Question: As it can be seen from the screenshot I attached fa icon in input-group-addon is not working. Any suggestions how it can be fixed?
'''
<link href="https://stackpath.bootstrapcdn.com/bootstrap/4.0.0/css/bootstrap.min.css" rel="stylesheet" />
<link href="https://cdnjs.cloudflare.com/ajax/libs/font-awesome/4.7.0/css/font-awesome.css" rel="stylesheet" />
<form>
<div class="form-group">
<div class="input-group input-group-lg">
<span class="input-group-addon"><i class="fa fa-user"></i></span>
<input type="text" class="form-control" placeholder="Name">
</div>
</div>
<div class="form-group">
<div class="input-group input-group-lg">
<span class="input-group-addon"><i class="fa fa-envelope"></i></span>
<input type="email" class="form-control" placeholder="Email">
</div>
</div>
<div class="form-group">
<div class="input-group input-group-lg">
<span class="input-group-addon"><i class="fa fa-pencil"></i></span>
<textarea class="form-control" placeholder="Message" rows="5"></textarea>
</div>
</div>
<input type="submit" value="Submit" class="btn btn-primary btn-block btn-lg">
</form>
'''

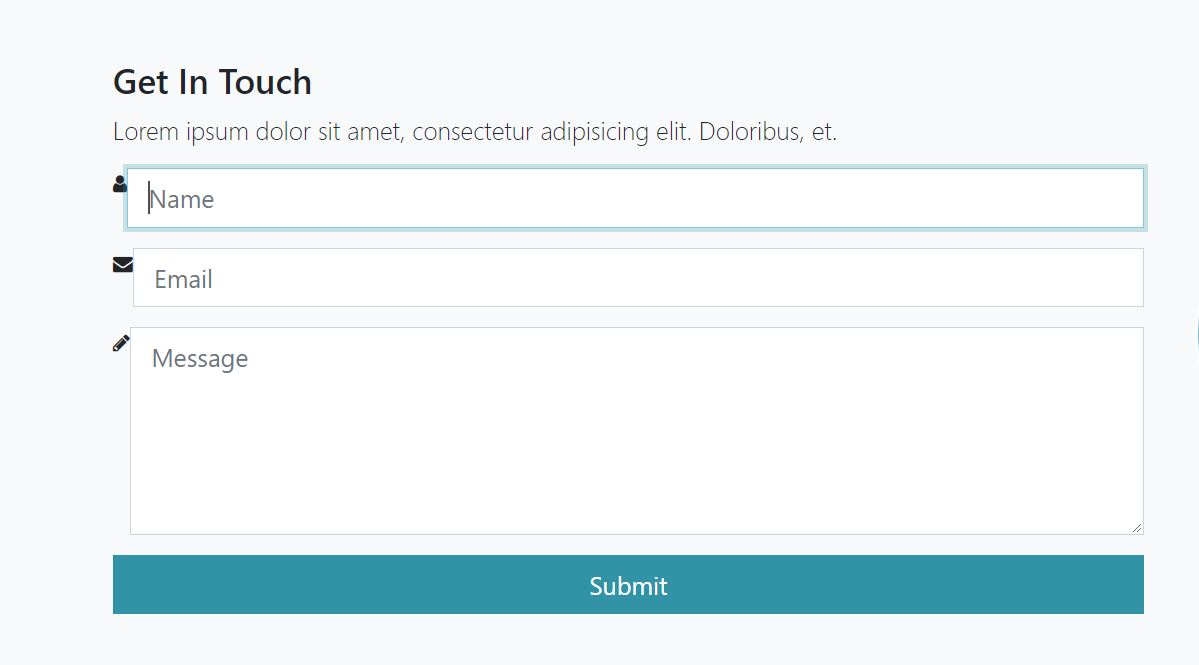
Answer: The classes have changed in the latest 4.0.0...
<URL>
'''
<link href="https://stackpath.bootstrapcdn.com/bootstrap/4.0.0/css/bootstrap.min.css" rel="stylesheet" />
<link href="https://cdnjs.cloudflare.com/ajax/libs/font-awesome/4.7.0/css/font-awesome.css" rel="stylesheet" />
<form>
<div class="form-group">
<div class="input-group input-group-lg">
<div class="input-group-prepend"><i class="input-group-text fa fa-user"></i></div>
<input type="text" class="form-control" placeholder="Name">
</div>
</div>
<div class="form-group">
<div class="input-group input-group-lg">
<span class="input-group-prepend"><i class="input-group-text fa fa-envelope"></i></span>
<input type="email" class="form-control" placeholder="Email">
</div>
</div>
<div class="form-group">
<div class="input-group input-group-lg">
<span class="input-group-prepend"><i class="input-group-text fa fa-pencil"></i></span>
<textarea class="form-control" placeholder="Message" rows="5"></textarea>
</div>
</div>
<input type="submit" value="Submit" class="btn btn-primary btn-block btn-lg">
</form>
'''